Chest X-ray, PA view. Patient: 42 years old, sex F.
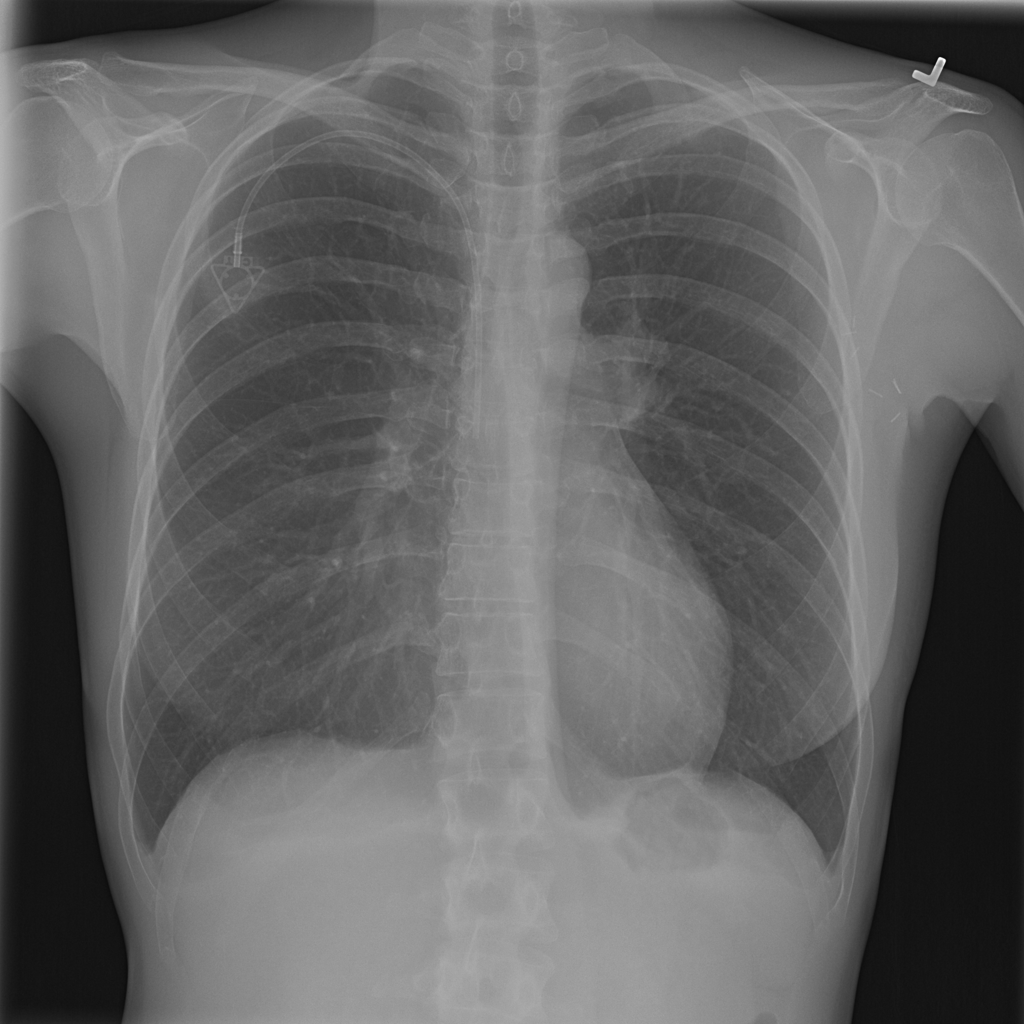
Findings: No Finding